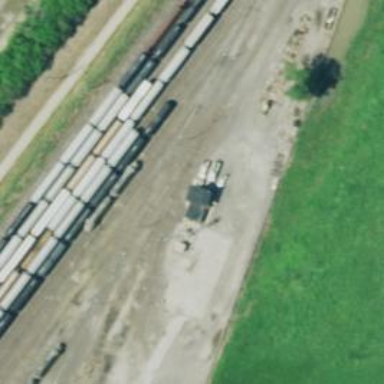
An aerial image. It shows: Railway siding with rails.